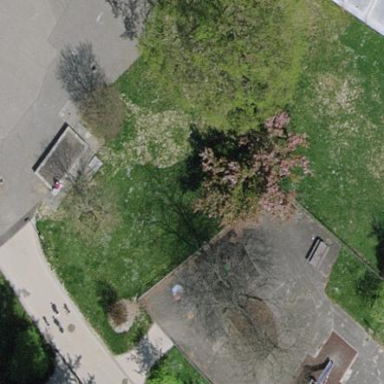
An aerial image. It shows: Playground area for leisure land.